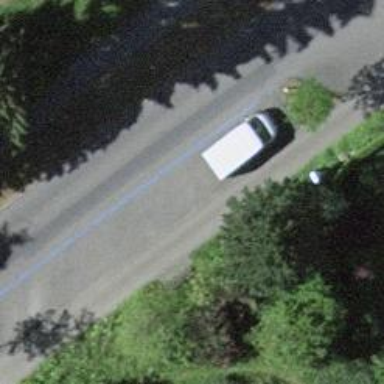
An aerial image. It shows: Parking lane designated for parking.